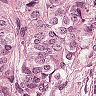
Metastatic tissue present: yes